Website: lowes
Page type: billing-address
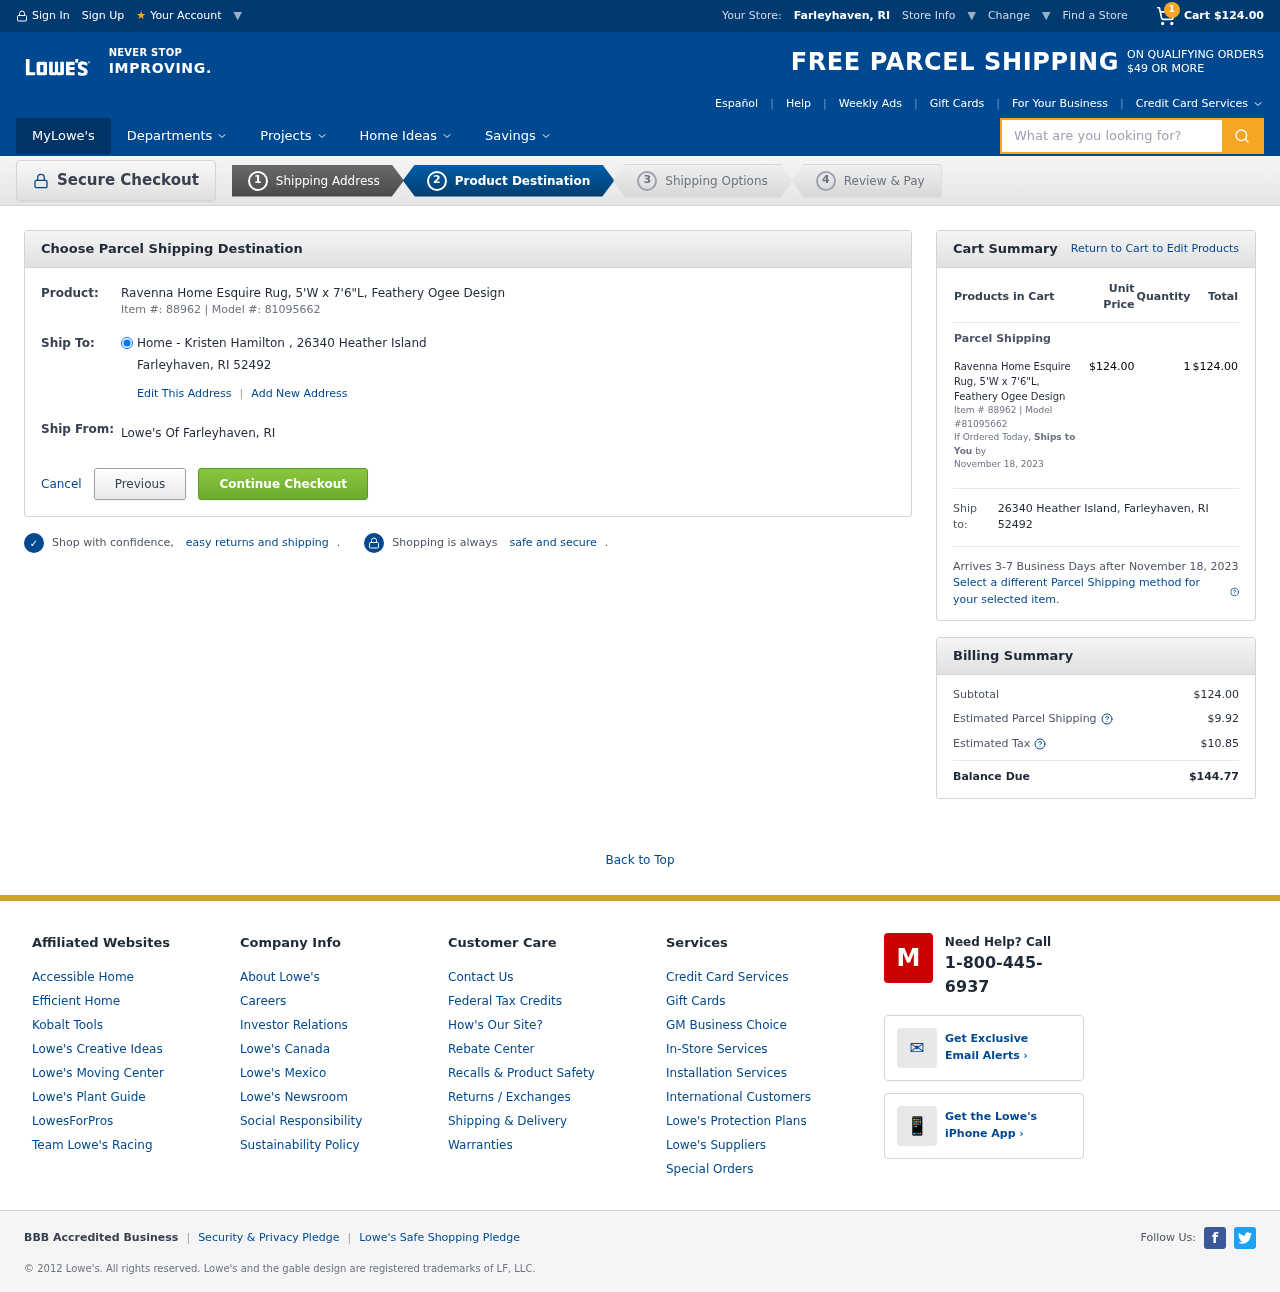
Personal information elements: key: PII_ADDRESS
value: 26340 Heather Island, Farleyhaven, RI 52492
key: PII_CITY_STATE
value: Farleyhaven, RI
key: PII_CITY_STATE_ZIP
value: Farleyhaven, RI 52492
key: PII_FULLNAME
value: Kristen Hamilton
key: PII_STREET
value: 26340 Heather Island
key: PII_CITY_STATE2
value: Farleyhaven, RI
Product elements: key: PRODUCT1_NAME
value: Ravenna Home Esquire Rug, 5'W x 7'6"L, Feathery Ogee Design
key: PRODUCT1_PRICE
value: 124
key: PRODUCT1_QUANTITY
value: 1
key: PRODUCT1_ITEM_NUMBER
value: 88962
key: PRODUCT1_MODEL_NUMBER
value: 81095662
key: PRODUCT1_NAME2
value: Ravenna Home Esquire Rug, 5'W x 7'6"L, Feathery Ogee Design
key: PRODUCT1_ITEM_NUMBER2
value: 88962
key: PRODUCT1_MODEL_NUMBER2
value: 81095662
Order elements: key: ORDER_NUM_ITEMS
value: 1
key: ORDER_SUBTOTAL
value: $124.00
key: ORDER_SHIPPING_DATE
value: November 18, 2023
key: ORDER_SHIPPING_DATE2
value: November 18, 2023
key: ORDER_SUBTOTAL2
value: $124.00
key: ORDER_SHIPPING_COST
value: $9.92
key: ORDER_TAX
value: $10.85
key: ORDER_TOTAL
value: $144.77
Search elements: key: HEADER_SEARCH
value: What are you looking for?